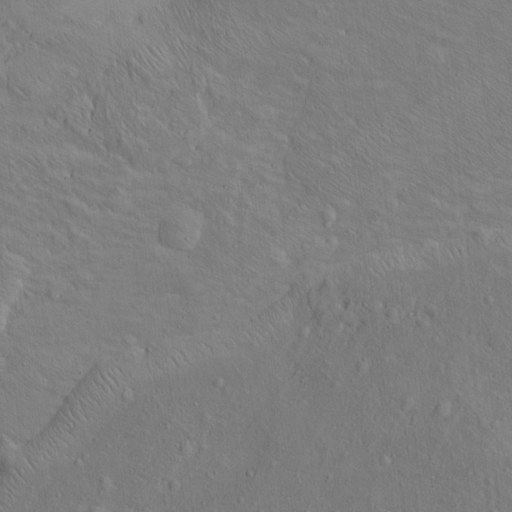
Objects detected: cone